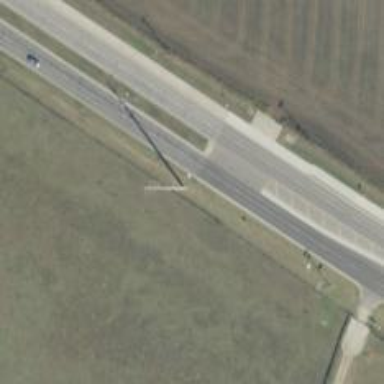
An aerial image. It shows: Asphalt road at the secondary link level.